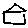
Label: house